Field crop: maize
Growth stage: 2
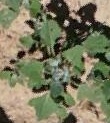
Species: chenopodium